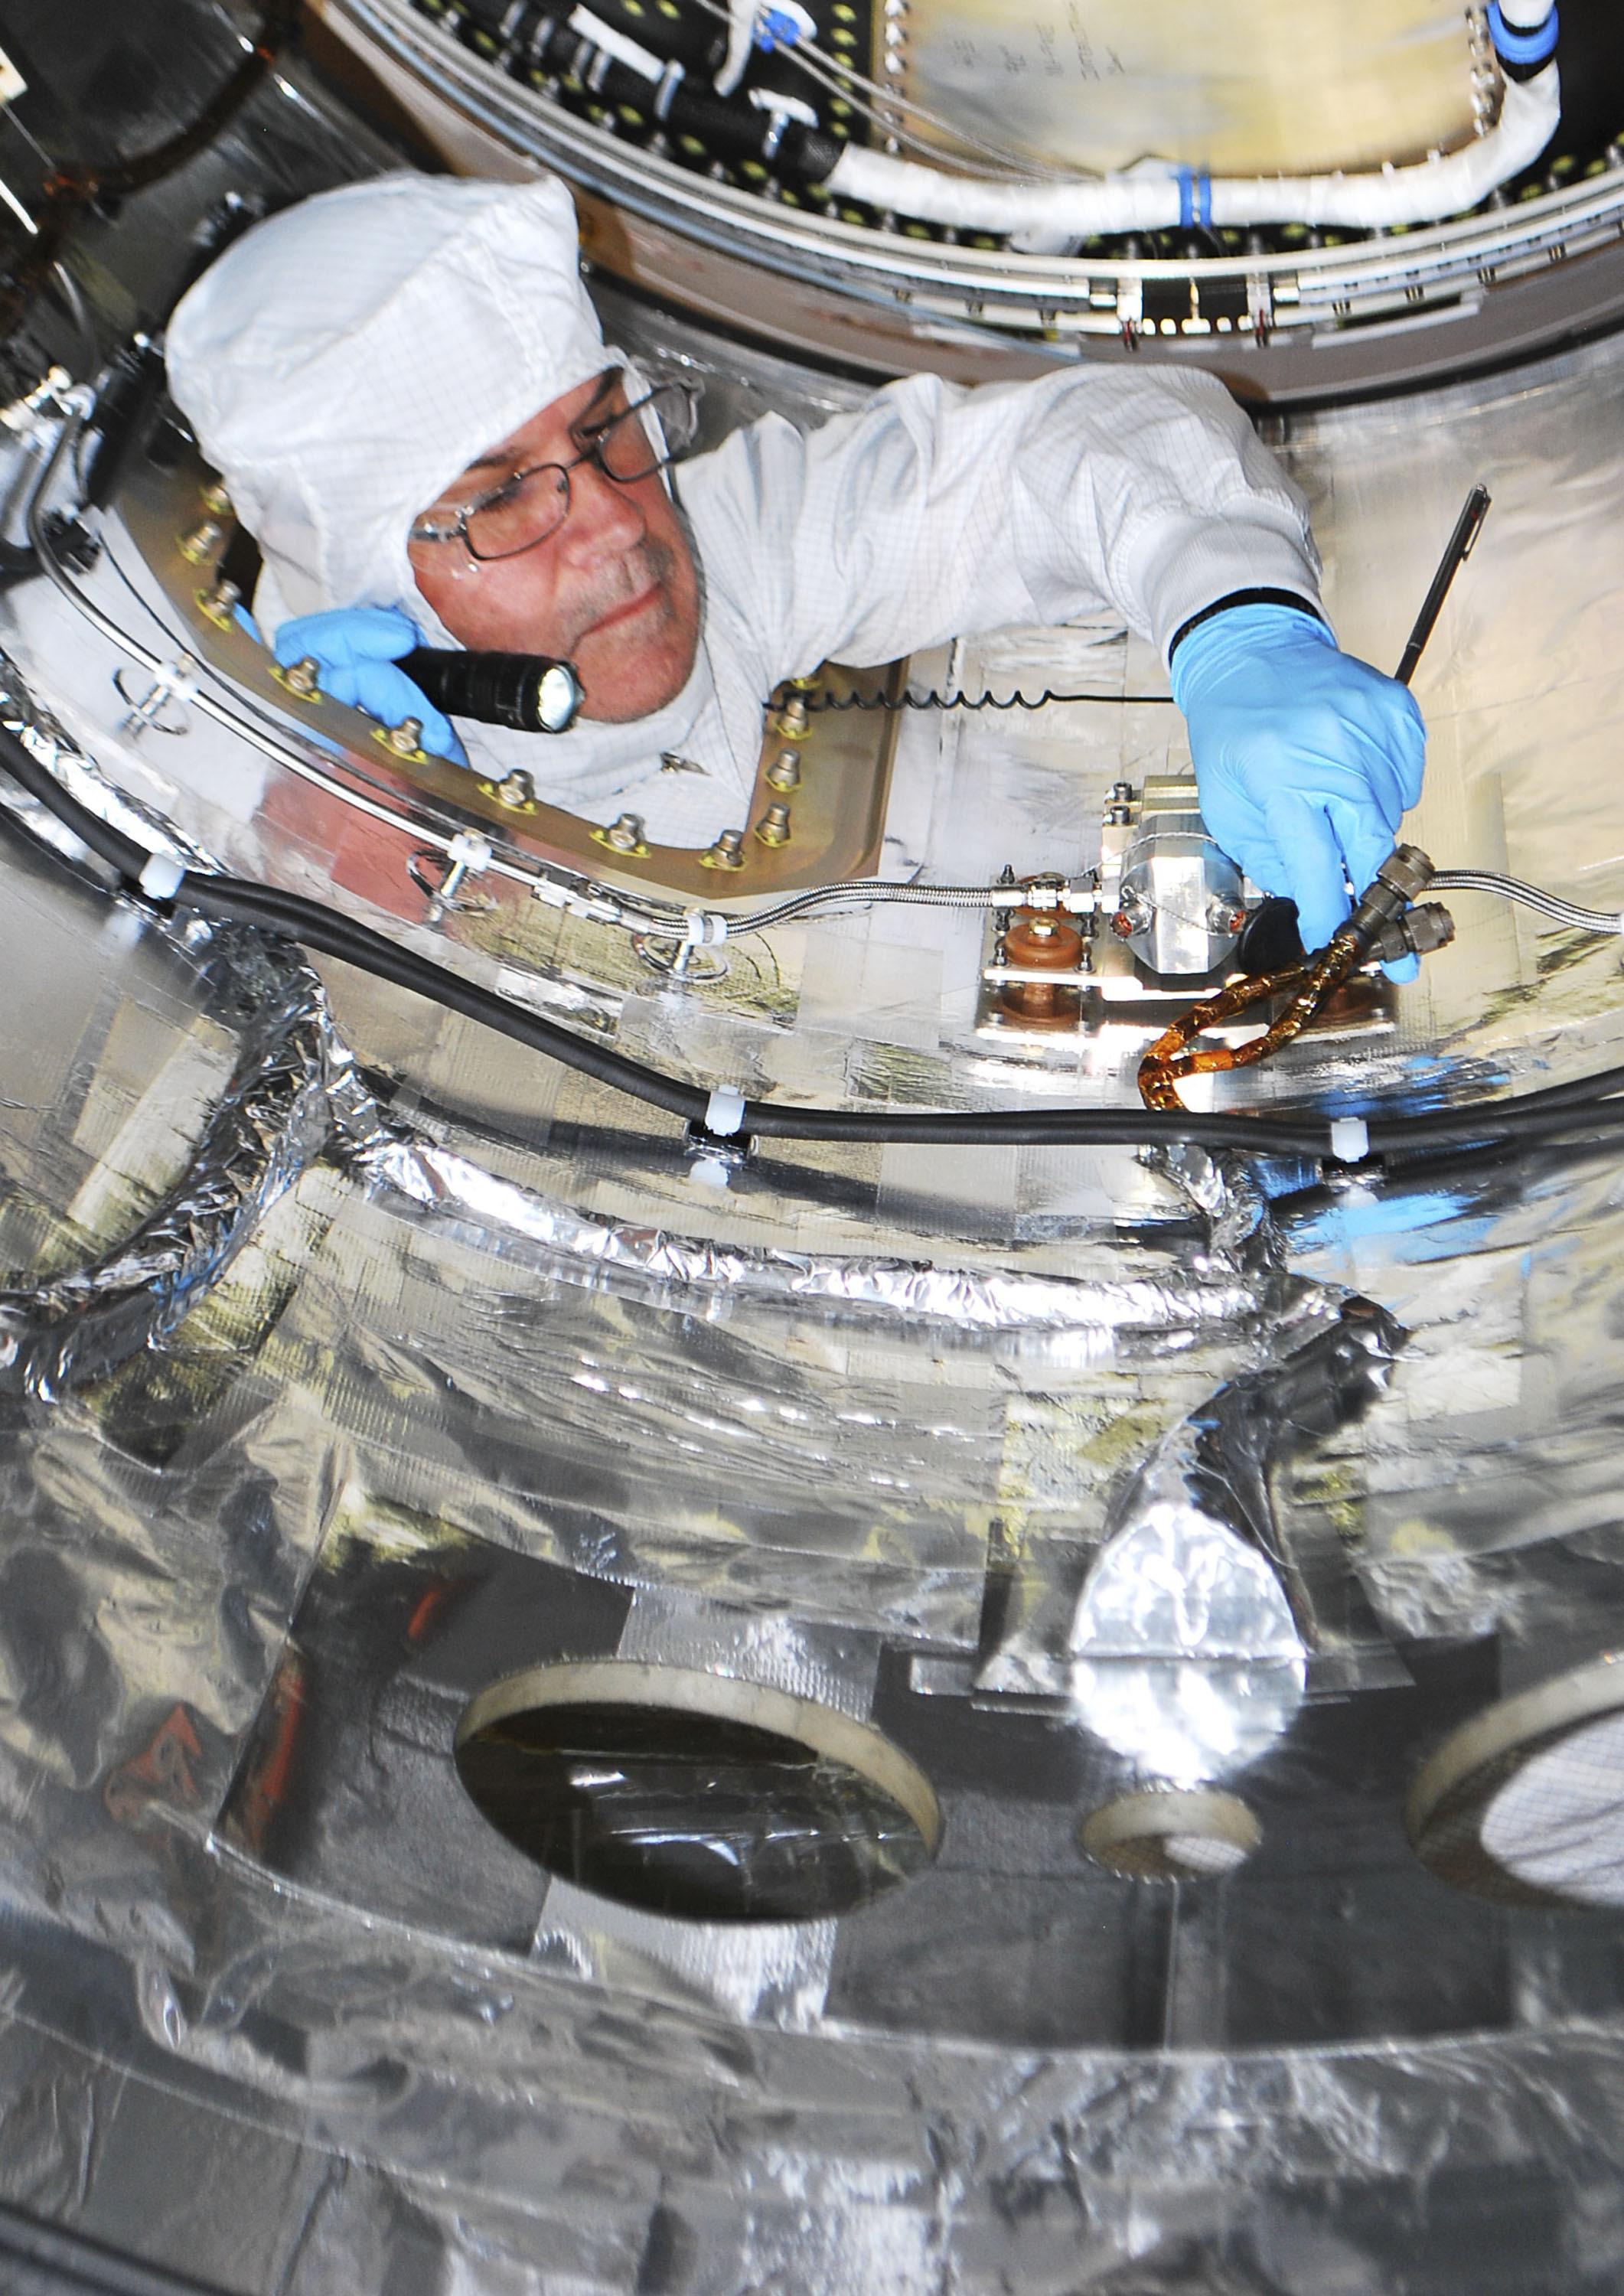
Inside NuSTAR Nose Cone NuSTAR